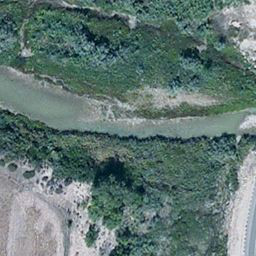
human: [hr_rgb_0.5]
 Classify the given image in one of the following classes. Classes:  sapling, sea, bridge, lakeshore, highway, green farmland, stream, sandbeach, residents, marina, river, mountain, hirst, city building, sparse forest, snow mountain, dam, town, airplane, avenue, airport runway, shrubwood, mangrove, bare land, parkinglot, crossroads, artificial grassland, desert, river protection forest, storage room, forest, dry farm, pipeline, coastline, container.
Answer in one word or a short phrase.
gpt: river